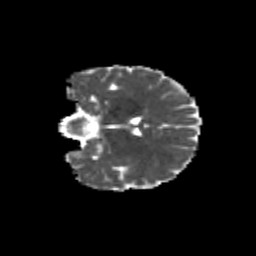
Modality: MD
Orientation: coronal
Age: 10
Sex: female
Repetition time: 9.5 s
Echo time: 0.089 s